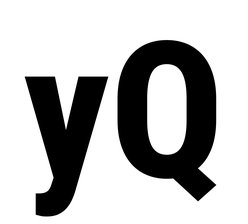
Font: Roboto_Condensed_ExtraBold